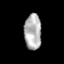
Tissue: prostate
Cell type: Epithelial cells
Senescence score: 0.3174
Nuclear area (px): 600
Mean DAPI intensity: 176.393